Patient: sex M, age 62
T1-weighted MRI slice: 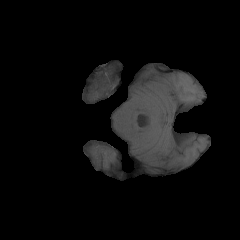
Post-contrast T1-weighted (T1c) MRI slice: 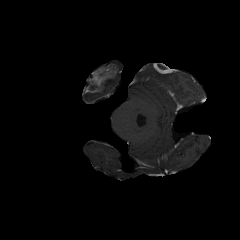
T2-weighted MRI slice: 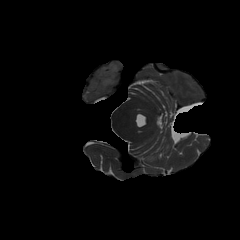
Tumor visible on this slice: yes
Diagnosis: Glioblastoma, IDH-wildtype
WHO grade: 4